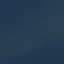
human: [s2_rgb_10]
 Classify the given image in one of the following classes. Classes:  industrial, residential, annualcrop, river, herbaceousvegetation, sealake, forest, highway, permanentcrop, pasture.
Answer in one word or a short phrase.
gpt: SeaLake